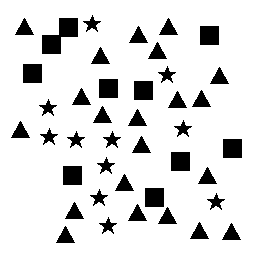
Squares: 10
Triangles: 21
Stars: 11
Total shapes: 42